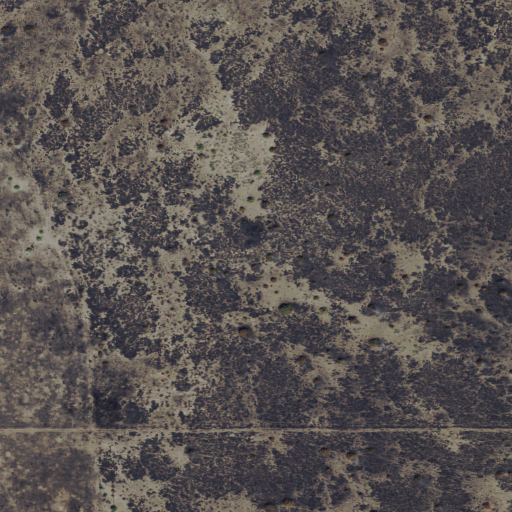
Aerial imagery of plain(s) in Oregon named Teller Flat containing shrub and grassland